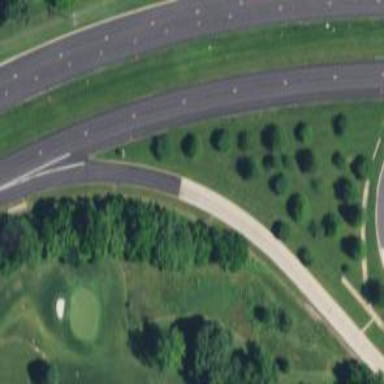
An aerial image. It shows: Trunk link highway.